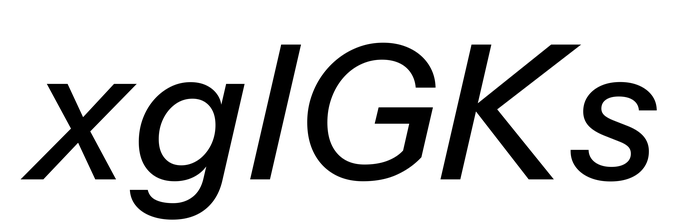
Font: InstrumentSans-Italic_Medium_Italic